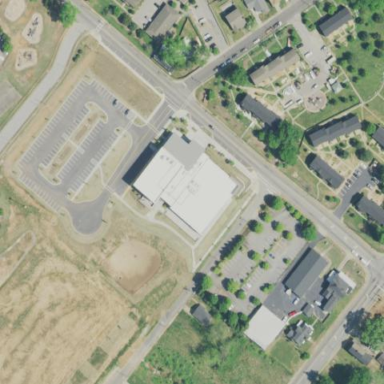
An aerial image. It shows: Community centre building.